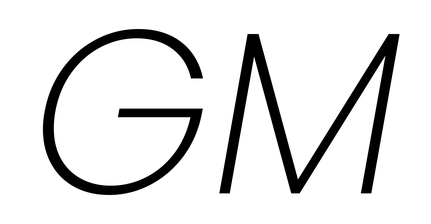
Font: Poppins-ExtraLightItalic